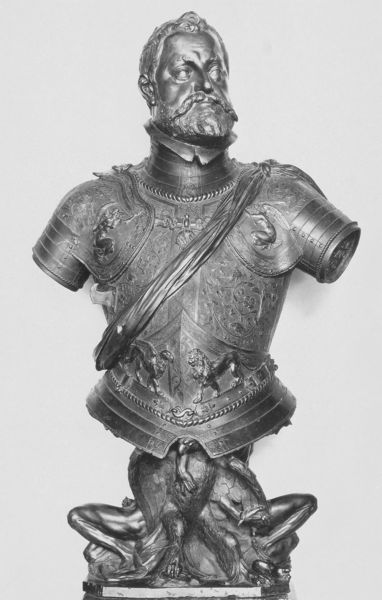
Titel: Brustbild Rudolfs II.
Künstler: Adriaen de Vries
Institution: Wien, Kunsthistorisches Museum
Schlagwörter: mann, grau, nase, tiere, tuch, bart, augen, kragen, sockel, ärmel, figur, haare, adel, skulptur, statue, schärpe, relief, büste, dekor, verzierung, metall, panzer, torso, soldat, scherpe, ritter, rüstung, löwen, mittelalter, krieger, löwe, guss, armlos, muskelpanzer, schepe